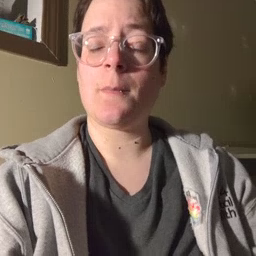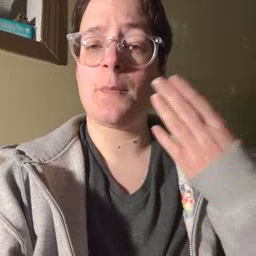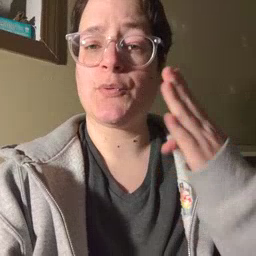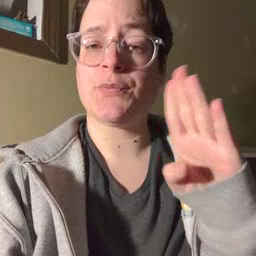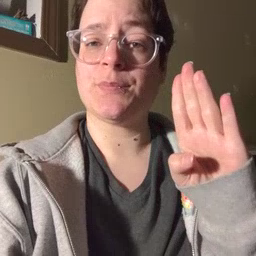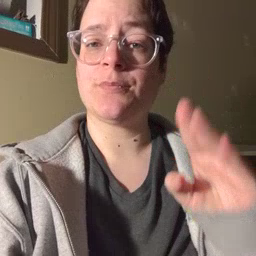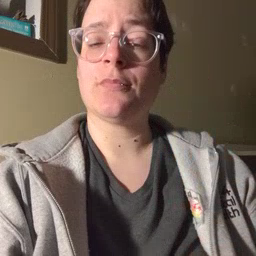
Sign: blue